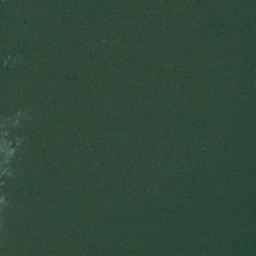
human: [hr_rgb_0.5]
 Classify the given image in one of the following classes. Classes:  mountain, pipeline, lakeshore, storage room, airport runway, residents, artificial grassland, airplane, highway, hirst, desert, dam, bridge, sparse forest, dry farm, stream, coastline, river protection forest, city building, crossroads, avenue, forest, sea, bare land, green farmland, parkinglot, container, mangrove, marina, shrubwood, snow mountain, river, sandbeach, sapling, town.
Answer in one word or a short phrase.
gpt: sea